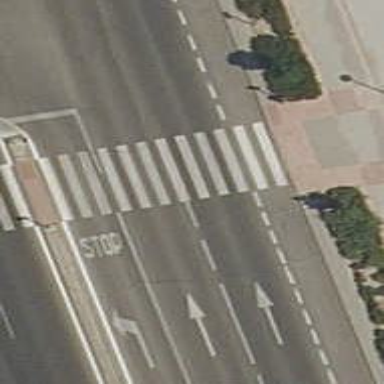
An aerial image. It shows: Uncontrolled crossing on the road.